Question: I apologize if the question already exists...
Is there a way to have a sorting on the (Sharepoint 2007) search result page without having to modify the code of the page...? ANd how, if so?
I am trying to sort on title when the result is loaded:

It should be something simple.., but I am new to sharepoint.. so I appreciate any help..
Thanks!!
Katya
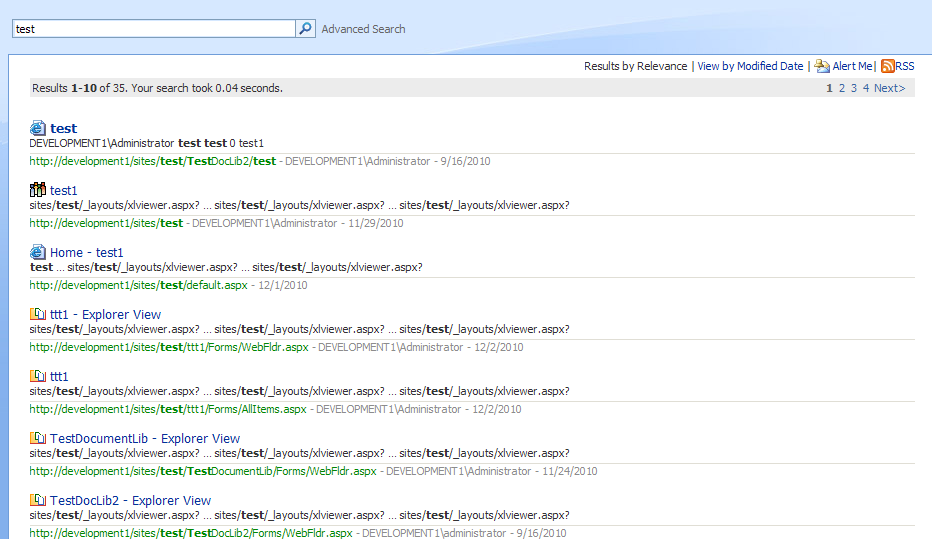
Answer: Groetjes Katya, this really be simple. It is not, though... ;-)
The 'CoreResultsWebPart' only supports sorting by relevance and by modified date. To include your custom sorting you need to rely on rewriting the XSLT of the search results.
There is a nice how-to here:
<URL>, but it surely involves writing XSLT "code".
It might be easier for you to rely on using a third-party search result webpart, such as the WildCardSearchWebPart: <URL>.
If you write your own search webpart with sorting by title you can make use of a small "hack" by just commenting out (by using '--') the sharepoint standard 'ORDER BY' clause, as explained here: <URL>.